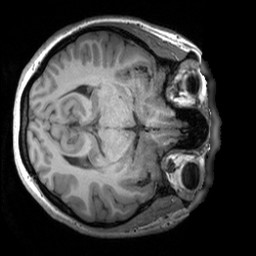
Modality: T1w
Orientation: axial
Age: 23
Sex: female
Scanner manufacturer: siemens
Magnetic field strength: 3 T
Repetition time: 1.9 s
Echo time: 0.00293 s